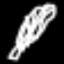
Label: leaf